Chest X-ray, PA view. Patient: 32 years old, sex F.
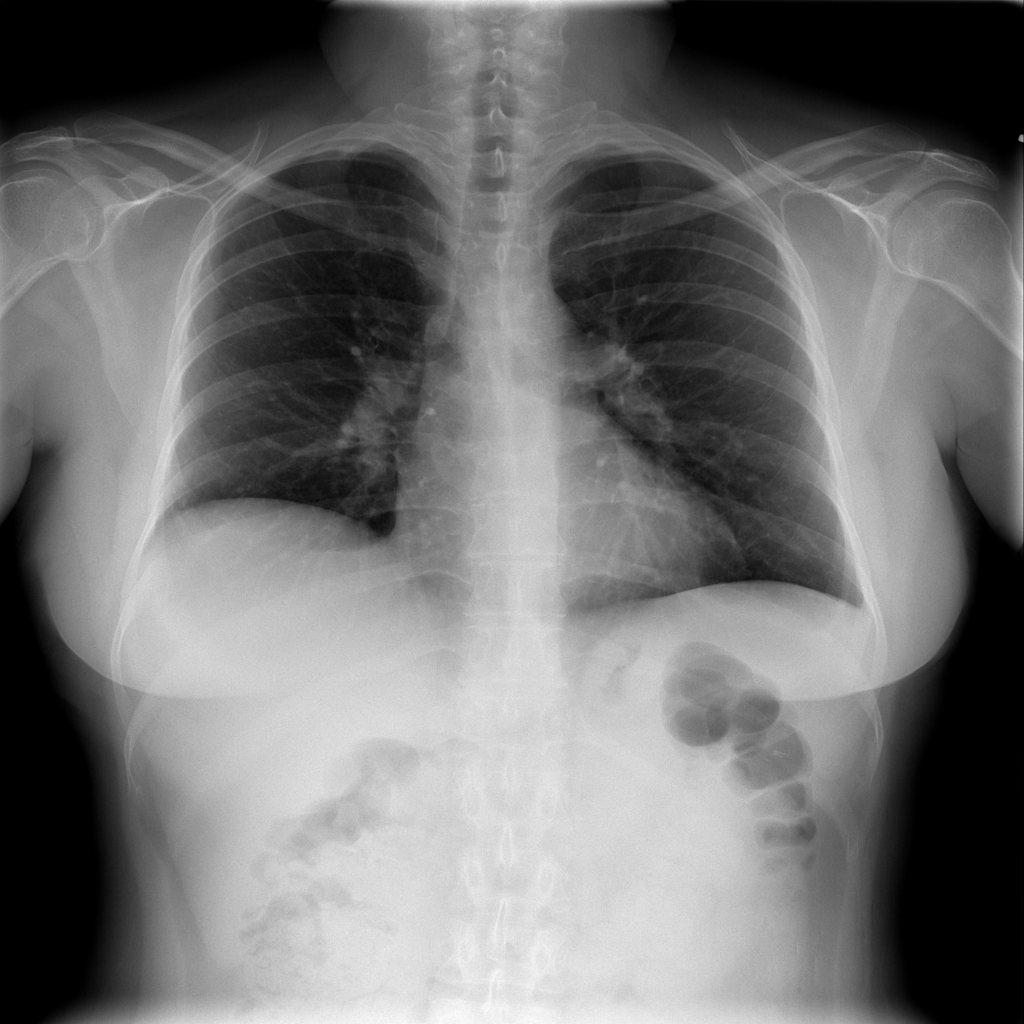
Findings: Infiltration